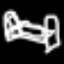
Label: bed